Field crop: tomato
Growth stage: 2
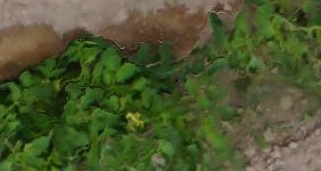
Species: tomato